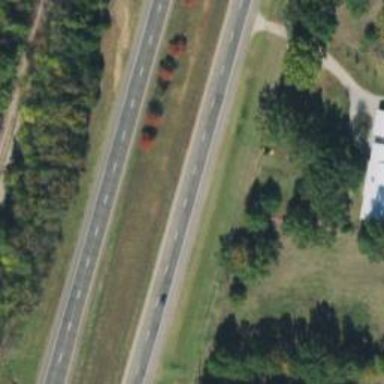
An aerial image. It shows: Asphalt trunk highway which is also expressway.